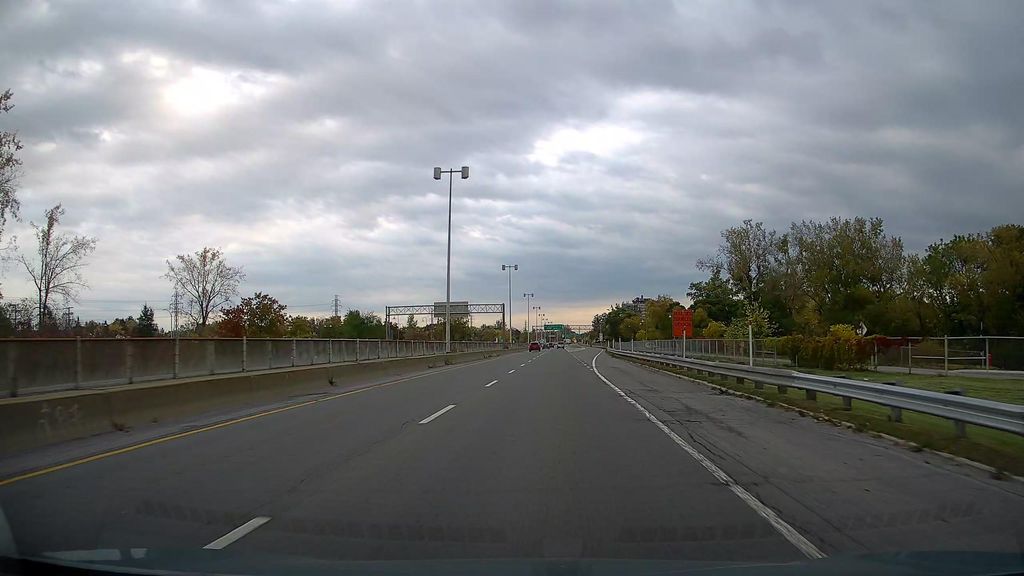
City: montreal